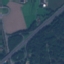
Land use / land cover class: Highway